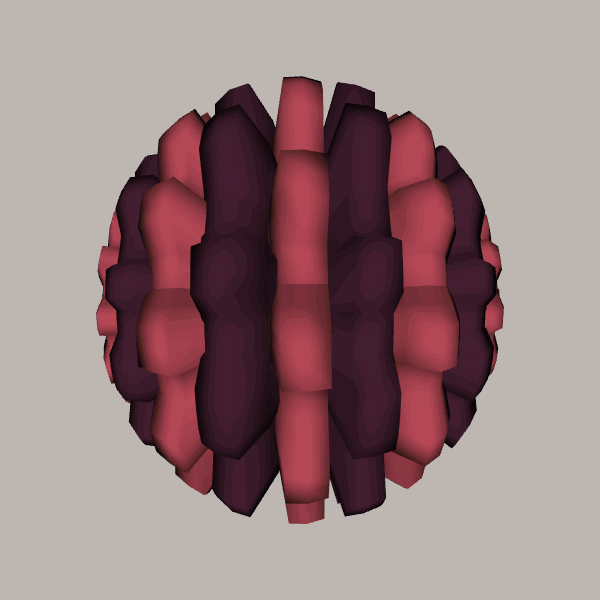
Background: light